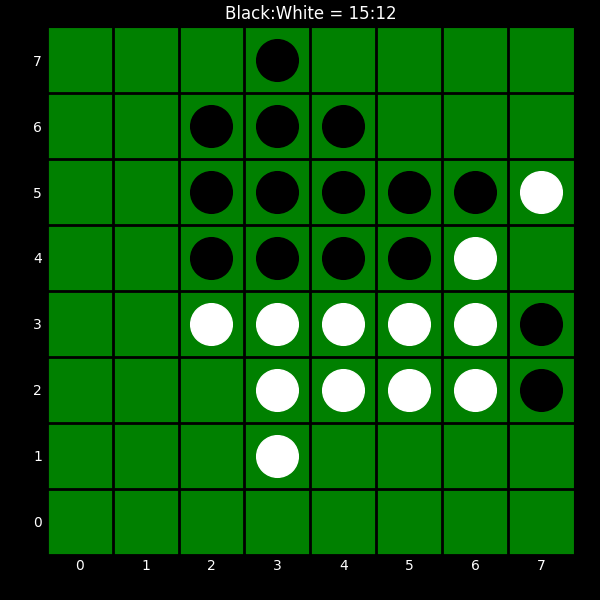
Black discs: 15
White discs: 12